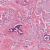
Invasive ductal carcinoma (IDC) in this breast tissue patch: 1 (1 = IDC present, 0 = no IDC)